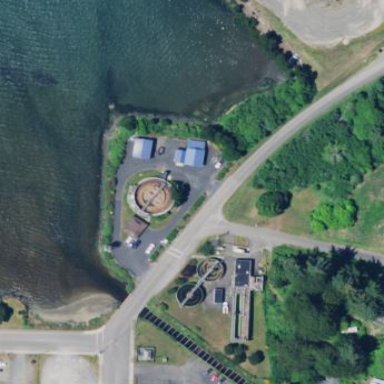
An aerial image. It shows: Wastewater plant.